Interaction volume radius: 5 \u00c5
Interaction volume height: 30 \u00c5
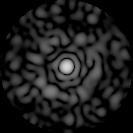
Disorder parameter: 0.8343